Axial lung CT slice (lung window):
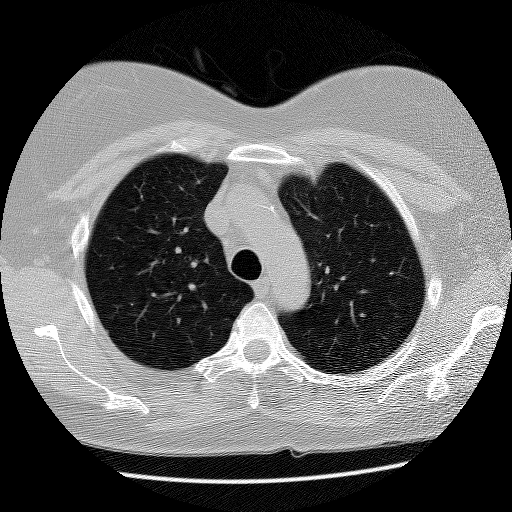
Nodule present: no